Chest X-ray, AP view. Patient: 54 years old, sex M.
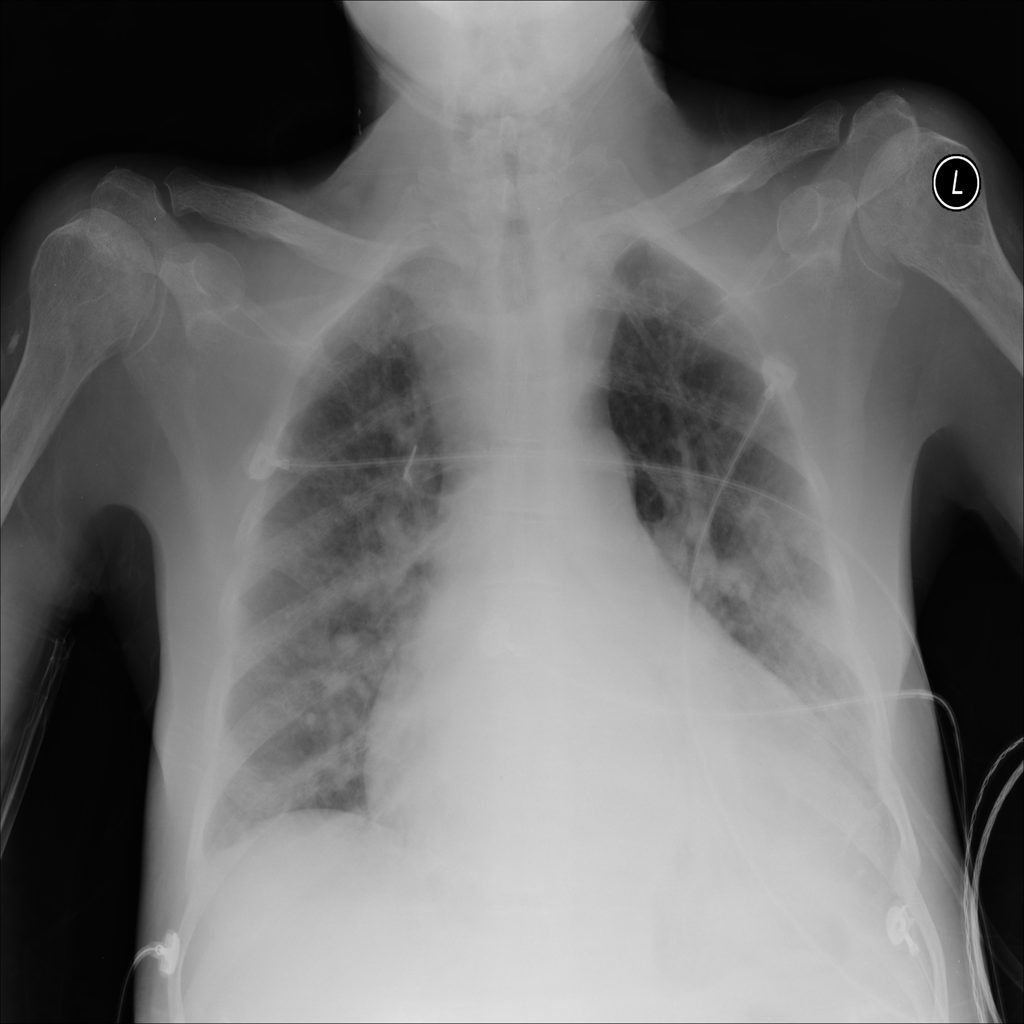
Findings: Atelectasis, Cardiomegaly, Effusion, Infiltration